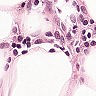
Metastatic tissue present: no